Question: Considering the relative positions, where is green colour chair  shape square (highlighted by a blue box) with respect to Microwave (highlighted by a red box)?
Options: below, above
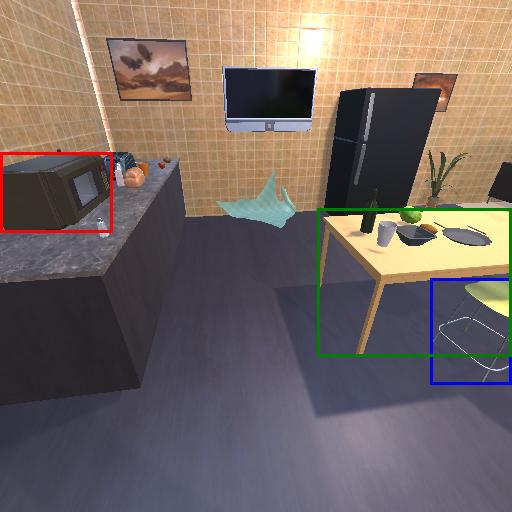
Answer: below